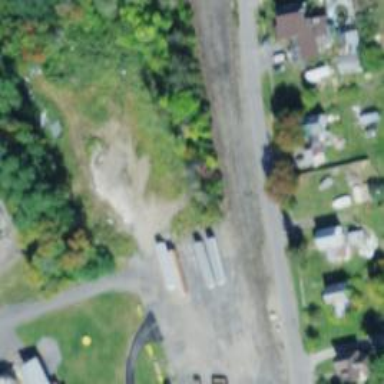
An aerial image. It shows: Rail spur service.